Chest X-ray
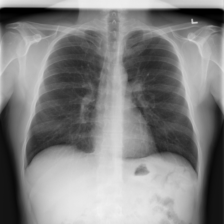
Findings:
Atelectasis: negative
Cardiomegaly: negative
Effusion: positive
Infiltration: negative
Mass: negative
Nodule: negative
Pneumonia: negative
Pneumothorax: negative
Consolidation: negative
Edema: negative
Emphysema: negative
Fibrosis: negative
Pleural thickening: negative
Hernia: negative